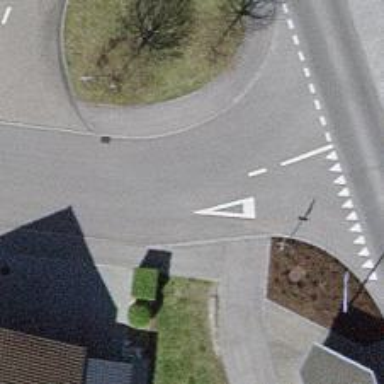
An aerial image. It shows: Uncontrolled zebra crossing on the road.